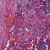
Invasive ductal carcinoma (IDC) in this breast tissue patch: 1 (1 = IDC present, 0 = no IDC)